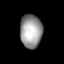
Tissue: lung
Cell type: Endothelial cells
Senescence score: 0.5958
Nuclear area (px): 713
Mean DAPI intensity: 154.67